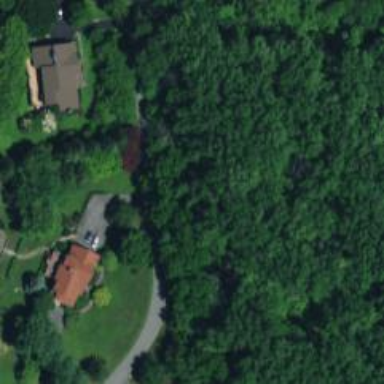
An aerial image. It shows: Shared driveway marked as service road.